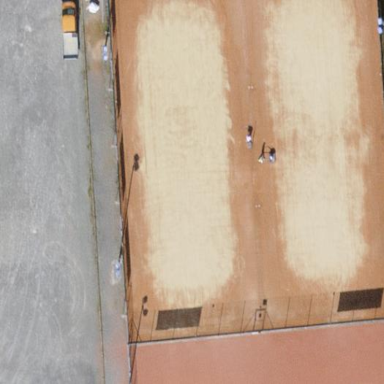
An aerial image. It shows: Clay tennis court on pitch.